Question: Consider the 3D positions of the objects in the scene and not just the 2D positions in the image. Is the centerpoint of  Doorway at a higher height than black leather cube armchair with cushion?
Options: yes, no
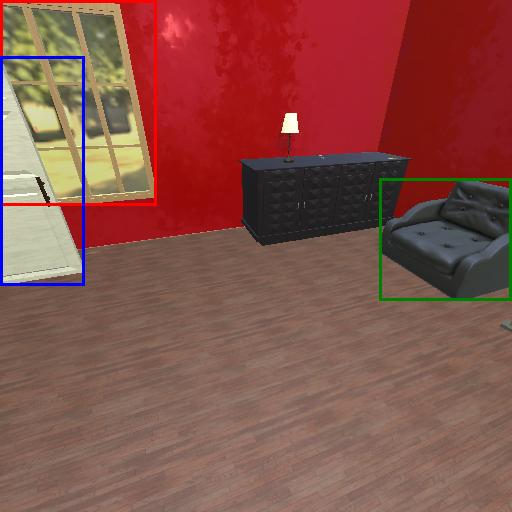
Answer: yes